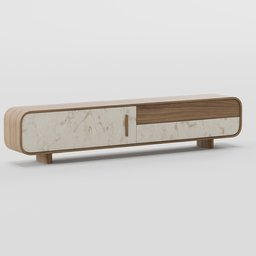
Label: furniture